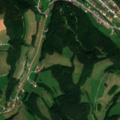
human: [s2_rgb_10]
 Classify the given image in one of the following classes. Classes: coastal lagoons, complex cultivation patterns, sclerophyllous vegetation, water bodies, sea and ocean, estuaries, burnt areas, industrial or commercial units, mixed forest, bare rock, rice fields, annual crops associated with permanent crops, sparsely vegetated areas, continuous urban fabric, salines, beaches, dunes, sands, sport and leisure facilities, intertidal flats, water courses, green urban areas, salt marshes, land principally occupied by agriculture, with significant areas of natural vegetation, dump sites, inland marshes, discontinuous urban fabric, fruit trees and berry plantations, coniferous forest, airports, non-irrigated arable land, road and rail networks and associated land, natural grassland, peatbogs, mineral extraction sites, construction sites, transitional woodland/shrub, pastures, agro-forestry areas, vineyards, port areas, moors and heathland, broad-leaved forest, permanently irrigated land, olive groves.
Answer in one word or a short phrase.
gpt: discontinuous urban fabric, pastures, complex cultivation patterns, broad-leaved forest, mixed forest